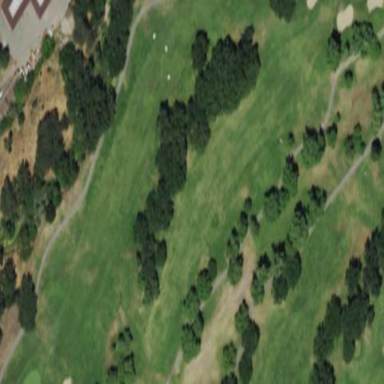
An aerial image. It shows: Scenic golf fairway.